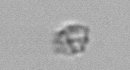
Label: detritus